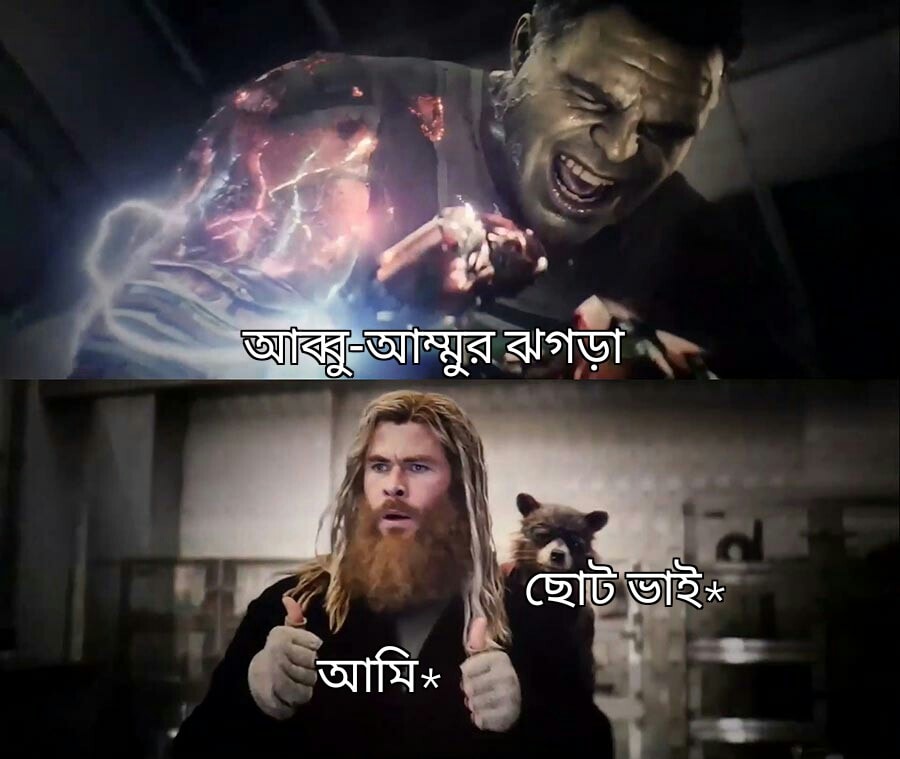
Caption: আব্বু - আম্মুর ঝগড়া     আমি*    ছোট ভাই *
Label: non-hate